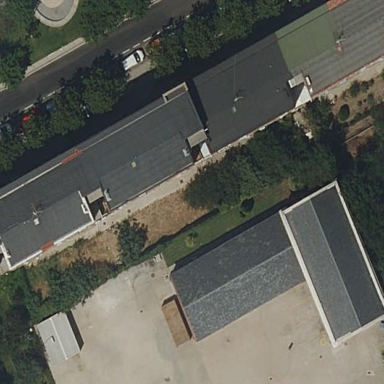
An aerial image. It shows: View of apartment building.